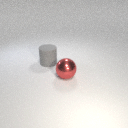
large red metal sphere to the right of large gray rubber cylinder